Current action and preconditions to check: path_clear

Your task: For each precondition in the list above, predict whether it will hold at this action.

Consider the current scene as observed from the mobile robot's camera, and analyze the predicted future states of all dynamic agents (e.g., people, animals, vehicles, or any moving entities) within the NEXT SECOND.

IMPORTANT: Only answer "very likely" if you are absolutely certain—based on strong, clear evidence—that a dynamic agent will violate the precondition in the predicted future state. Do NOT answer "very likely" for unlikely, ambiguous, or low-probability risks.

Ask yourself for each precondition: Is there a high probability, with clear and convincing evidence, that the predicted future states of any dynamic agent will interfere with the predicted future state of the currently executing action within the NEXT SECOND, causing that precondition to fail?

Assess the risk level based on these predictions. Use "likely" or "very likely" if motions create a clear risk of interference.

Use "neutral" or "improbable" if agents are nearby but their predicted paths are clearly diverging or non-conflicting.

Failure Risk Categories: "very improbable", "improbable", "neutral", "likely", "very likely"

Answer Format: Output ONLY the probability_of_failure value from these categories: "very improbable", "improbable", "neutral", "likely", "very likely"

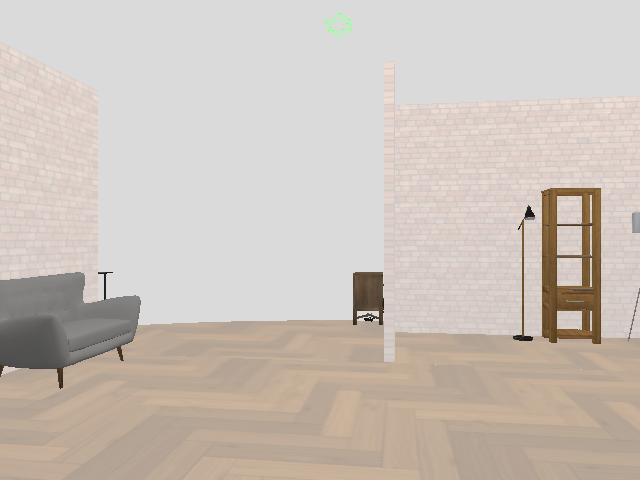

Answer: very improbable